Interaction volume radius: 5 \u00c5
Interaction volume height: 20 \u00c5
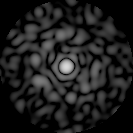
Disorder parameter: 0.8277